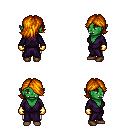
a pixel art fantasy rpg character, female body template, orc, green skin, purple robe, white pants, dark blonde swoop hairstyle, gold gloves, brown shoes, four views (front, back, left, right), 2x2 character sprite sheet, small pixel art, hard edges, no anti-aliasing